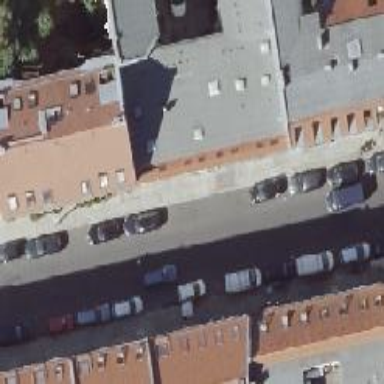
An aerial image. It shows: Residential road with asphalt surface and sidewalks on both sides. There is parallel parking available on the street.